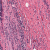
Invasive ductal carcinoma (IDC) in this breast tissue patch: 0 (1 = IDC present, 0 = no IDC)